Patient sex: F
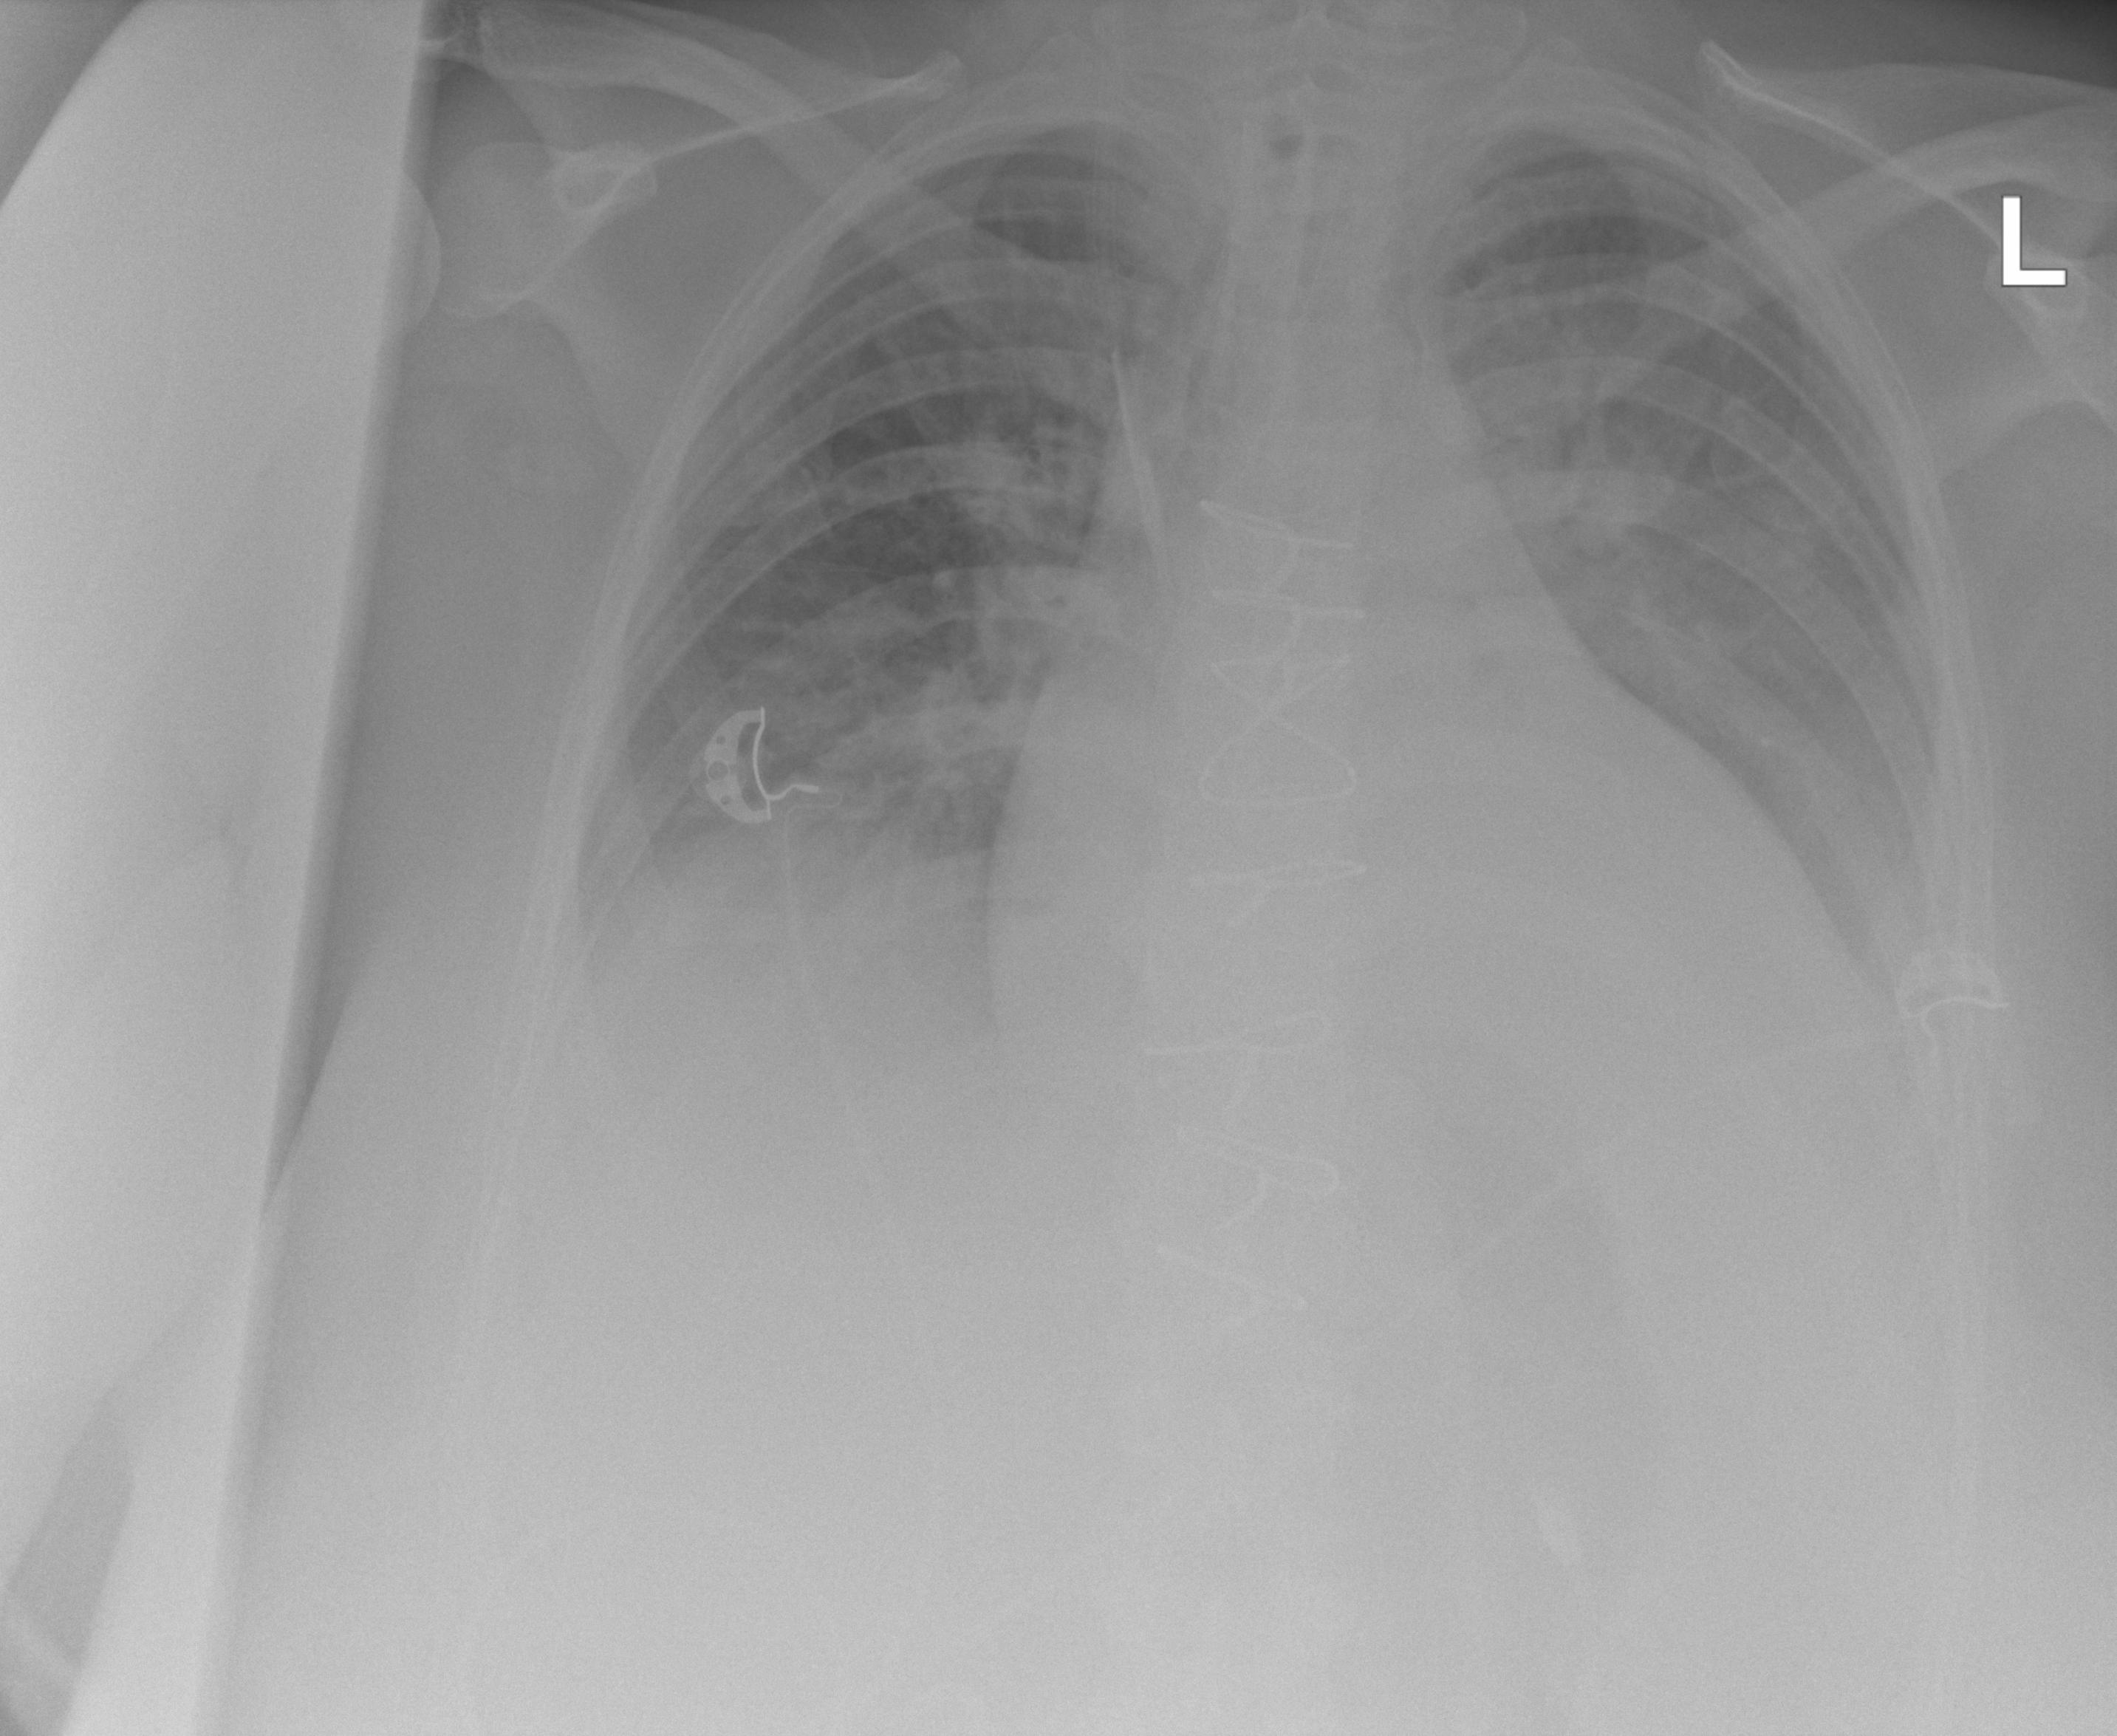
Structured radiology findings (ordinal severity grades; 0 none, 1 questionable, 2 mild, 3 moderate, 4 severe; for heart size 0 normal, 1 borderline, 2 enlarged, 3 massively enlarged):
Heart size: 2
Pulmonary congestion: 3
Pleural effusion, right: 2
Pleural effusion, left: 3
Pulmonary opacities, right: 1
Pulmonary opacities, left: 1
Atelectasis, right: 2
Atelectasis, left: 2